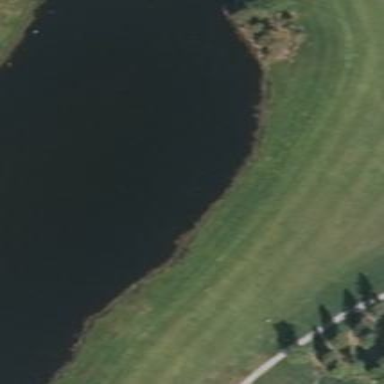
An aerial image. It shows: Golf fairway surrounded by grass.